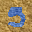
Label: 5